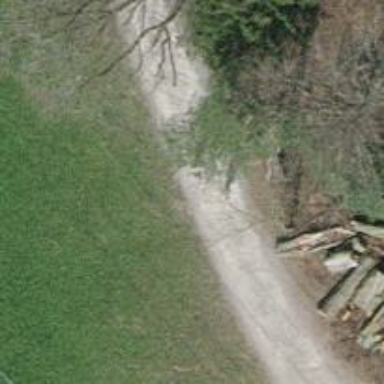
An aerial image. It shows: Track with fine gravel surface. The track has grade2 tracktype.